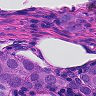
Metastatic tissue present: yes